Question: I have this apparently a very simple Excel VBA Sub.
'''
Public Sub CheckRef()
Dim Cell As Range
For Each Cell In Selection
On Error GoTo MyNext
If IsNumeric(Cell.Precedents.Count) Then
MsgBox (Cell.Address)
End If
MyNext:
Next Cell
End Sub
'''
If a cell in selection has Precedents, Message Box Cell address. If it errors out just proceed to Next Cell in For loop.
This code gives
> run time error 1004 'No Cells were found'
despite On Error statement. Ironically for the first instance it correctly skips, but errors out on next as seen in this Screenshot to GIF.
'Selection C2:C4 C2 =SUM(A1+A2)' (Msgbox), 'C3 =7+9' (Escapes correctly) 'C4 =7+9'
> (Run time error 1004)
I am puzzled on what mistake am I making here. Just to mention it's Excel 2013 SP1 and in VBA Tools-->Options-->General-->Error Trapping-->Break on unhandled errors is selected by default. Any further help would be great. Thanks.
### Screenshot to GIF

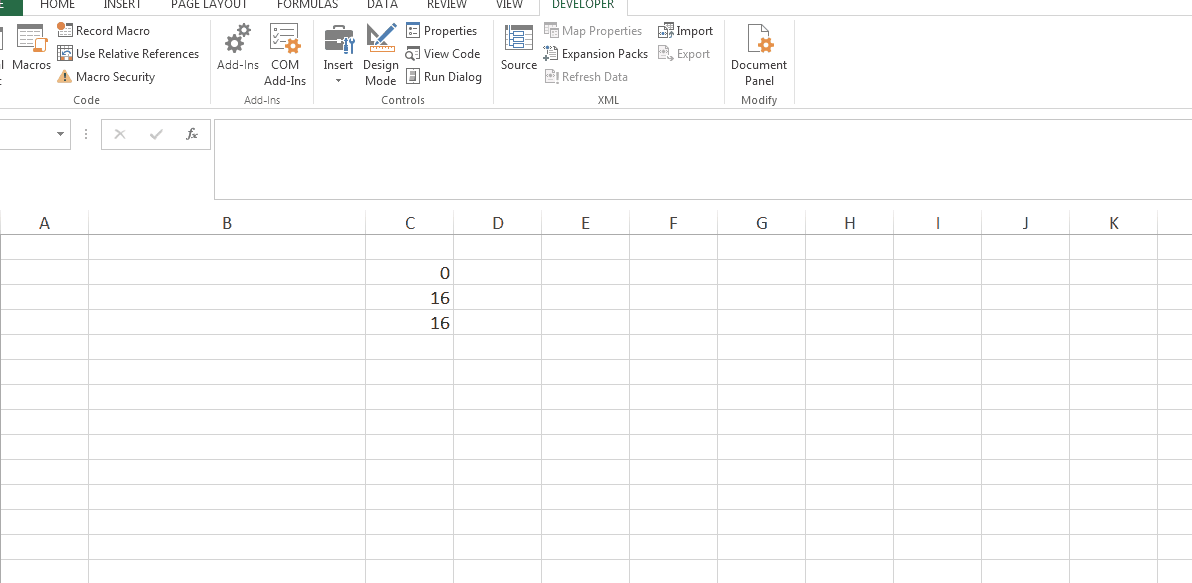
Answer: The issue is with your error handling
'''
Public Sub CheckRef()
Dim Cell As Range
For Each Cell In Selection
On Error GoTo MyNext
If IsNumeric(Cell.Precedents.Count) Then
MsgBox (Cell.Address)
End If
MyNext:
Resume MyNext2:
MyNext2:
Next Cell
End Sub
'''
Your error handling has already been used on the first loop, so the above is fix to 'reset' it using 'resume'.